Interaction volume radius: 10 \u00c5
Interaction volume height: 15 \u00c5
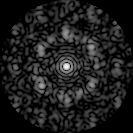
Disorder parameter: 0.688